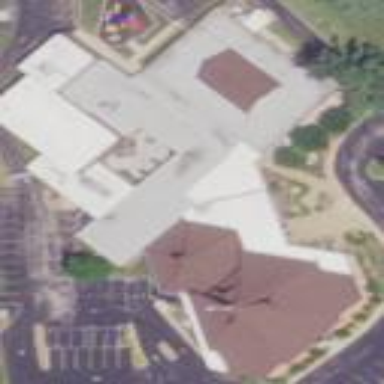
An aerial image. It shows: Building that serves as place of worship.